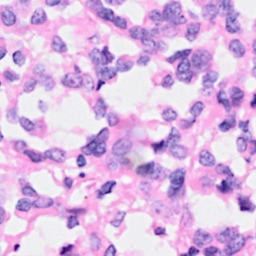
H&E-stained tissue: Breast